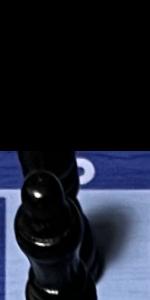
Label: Bishop_Black